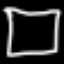
Label: square